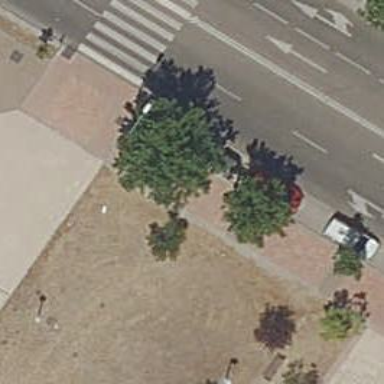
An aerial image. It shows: Bus stop with platform for public transport.